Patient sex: M
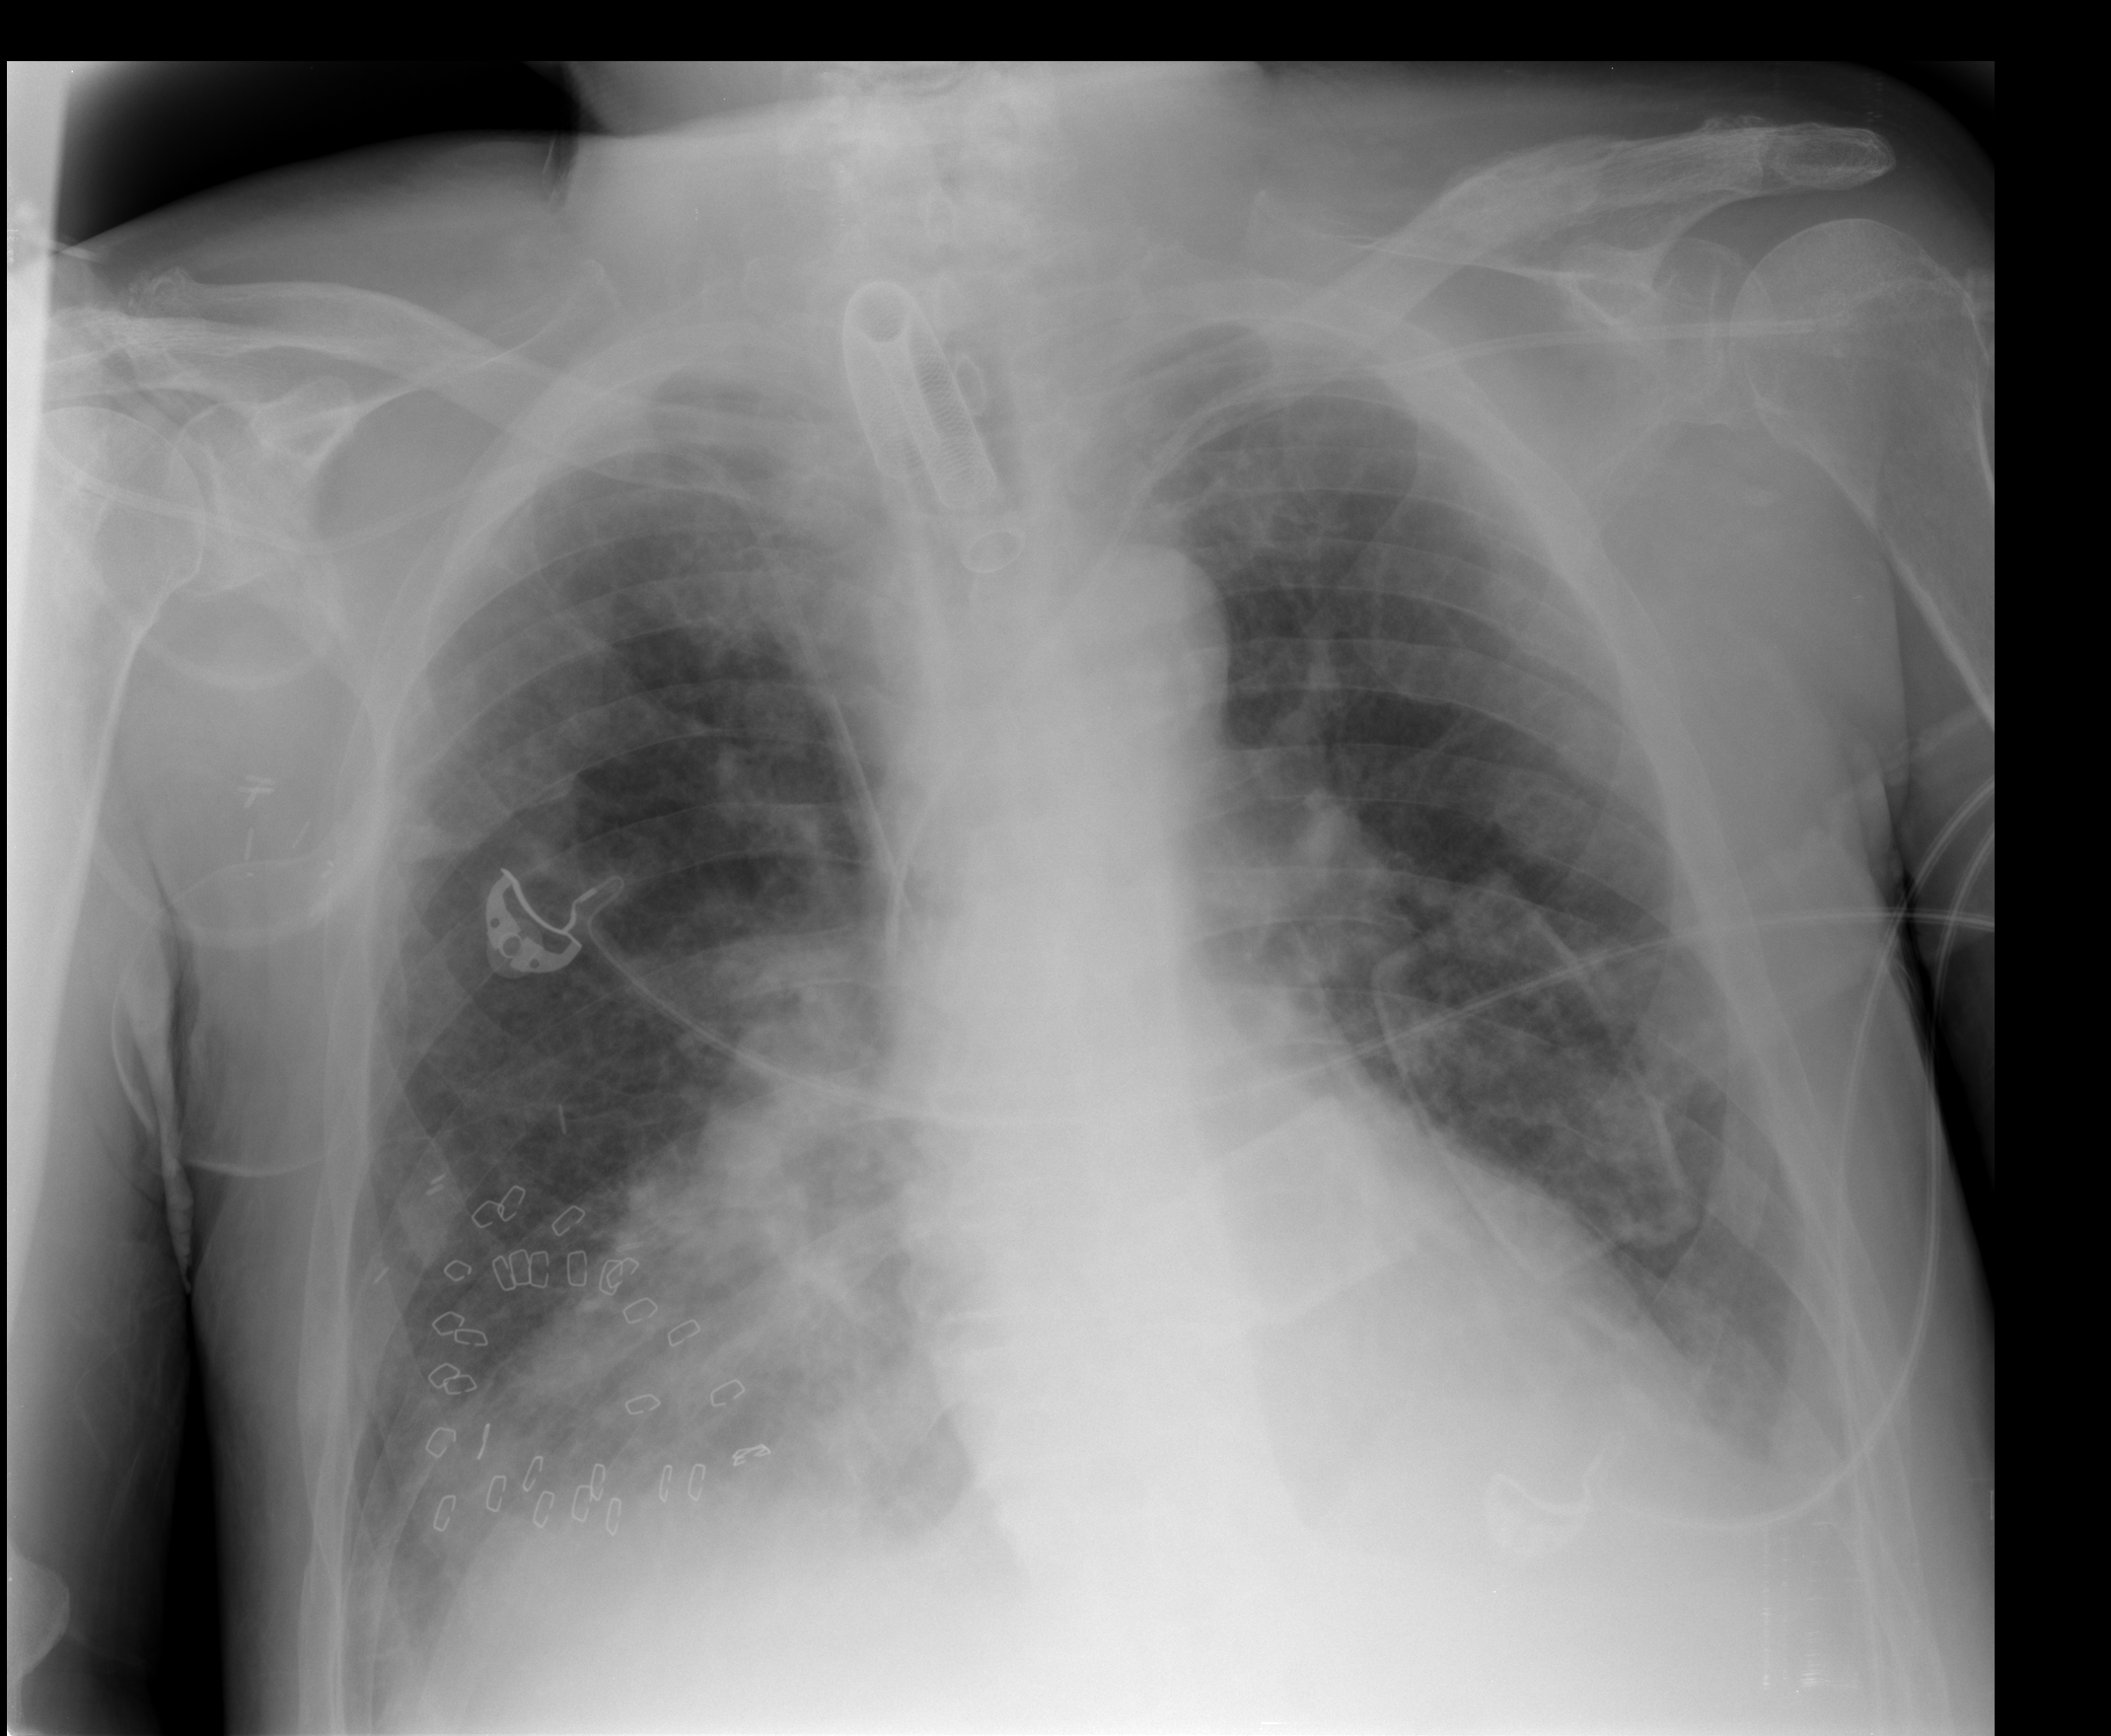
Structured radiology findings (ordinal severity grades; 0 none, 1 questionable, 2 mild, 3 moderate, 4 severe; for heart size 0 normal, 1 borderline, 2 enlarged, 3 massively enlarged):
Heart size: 2
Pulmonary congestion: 2
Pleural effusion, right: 2
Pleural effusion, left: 2
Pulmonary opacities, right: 2
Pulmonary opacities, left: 2
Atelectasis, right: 2
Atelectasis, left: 2